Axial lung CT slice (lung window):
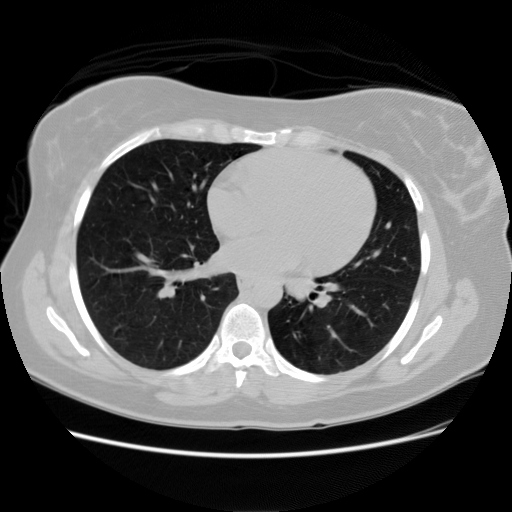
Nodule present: no